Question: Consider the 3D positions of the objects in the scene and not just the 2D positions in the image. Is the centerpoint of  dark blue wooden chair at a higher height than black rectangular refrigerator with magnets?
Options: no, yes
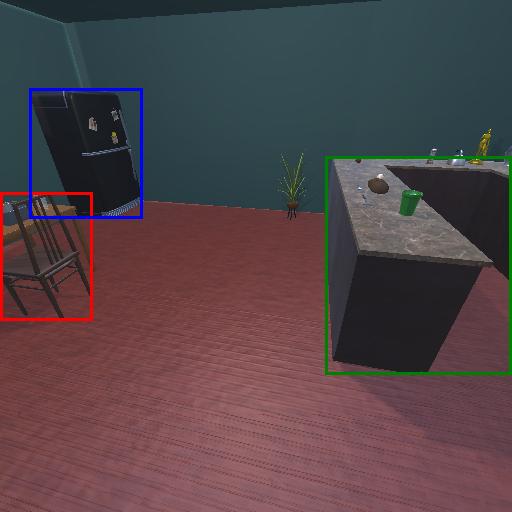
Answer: no